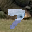
Label: 7